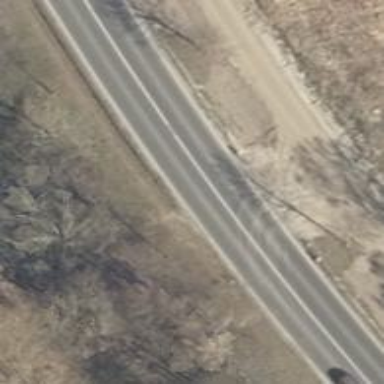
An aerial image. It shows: Primary road with asphalt surface.